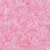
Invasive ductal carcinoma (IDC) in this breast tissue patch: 0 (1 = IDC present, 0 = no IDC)